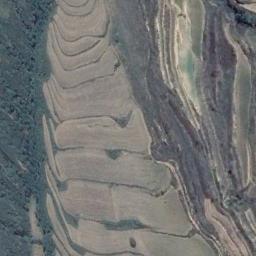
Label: terrace